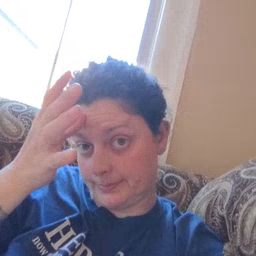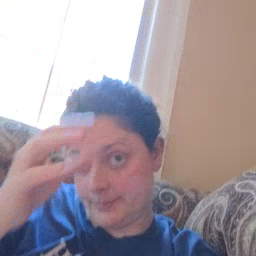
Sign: dad